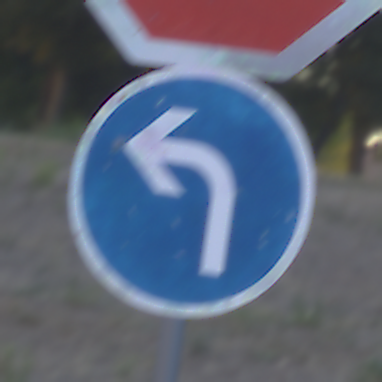
Verkehrszeichen: VorgeschriebeneFahrtrichtungLinks
Zusatzzeichen oben: Stop
Umgebung: Outdoor, Urban
Tageszeit: SunriseSunset
Wetter: Clear
Licht: Natural
Jahreszeit: NotSpecified
Kontrast: LowContrast